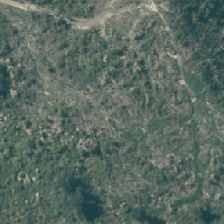
Land cover: harvested_forest